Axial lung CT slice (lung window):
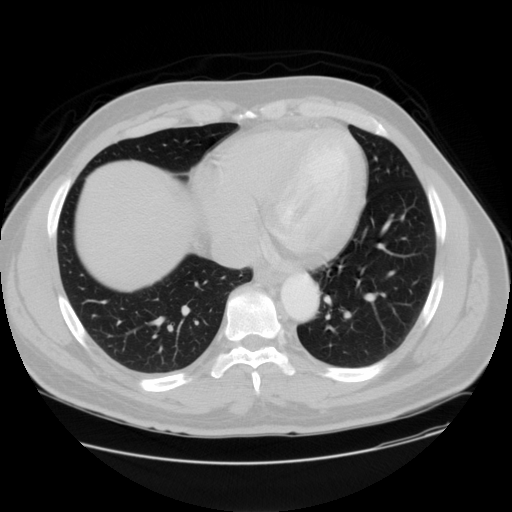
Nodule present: no